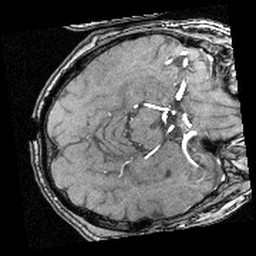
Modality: angio
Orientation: axial
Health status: ill
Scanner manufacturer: siemens
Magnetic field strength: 3 T
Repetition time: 0.022 s
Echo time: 0.00386 s